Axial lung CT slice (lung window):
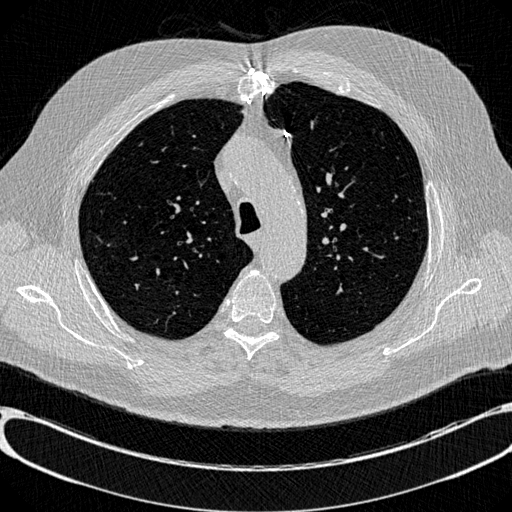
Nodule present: no